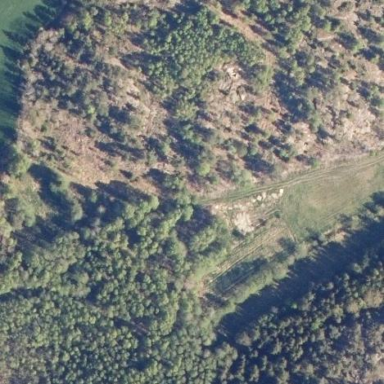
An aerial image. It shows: Clearcut area with scrub vegetation.